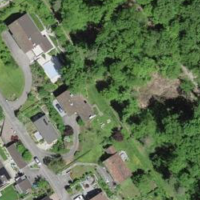
EUNIS habitat code: 41
Species observed at this site:
Euphorbia lathyris